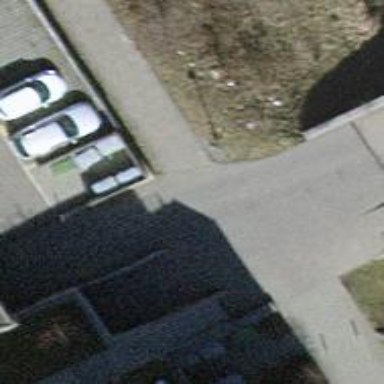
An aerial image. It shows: Paved driveway serving as service road.